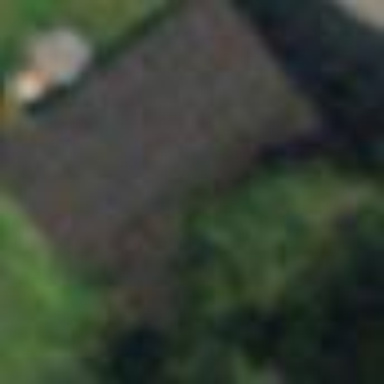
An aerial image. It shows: Garage.